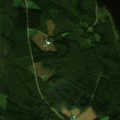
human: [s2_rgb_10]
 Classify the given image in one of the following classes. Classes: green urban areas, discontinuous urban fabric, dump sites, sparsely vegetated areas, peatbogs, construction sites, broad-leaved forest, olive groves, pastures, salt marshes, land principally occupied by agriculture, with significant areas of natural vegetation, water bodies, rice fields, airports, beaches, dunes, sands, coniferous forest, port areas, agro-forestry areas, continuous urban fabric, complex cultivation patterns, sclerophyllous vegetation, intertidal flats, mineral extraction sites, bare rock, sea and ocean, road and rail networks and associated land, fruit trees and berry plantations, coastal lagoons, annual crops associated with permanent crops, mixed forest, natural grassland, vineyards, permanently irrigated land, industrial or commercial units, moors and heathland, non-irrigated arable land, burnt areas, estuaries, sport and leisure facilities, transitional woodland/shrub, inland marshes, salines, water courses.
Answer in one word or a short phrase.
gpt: mixed forest, transitional woodland/shrub, water bodies